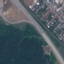
Land use / land cover class: Highway